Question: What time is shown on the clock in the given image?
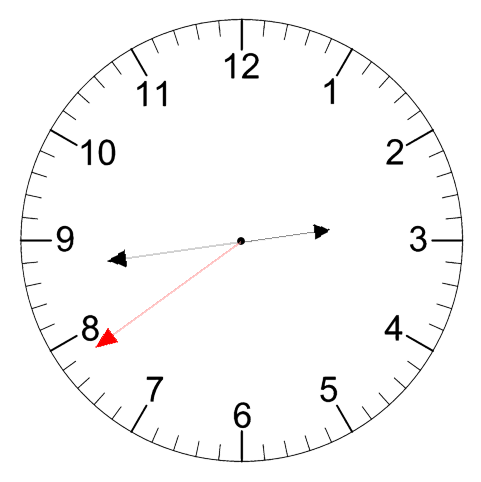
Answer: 02:43:39